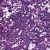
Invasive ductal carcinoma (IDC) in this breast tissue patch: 1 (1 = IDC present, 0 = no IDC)